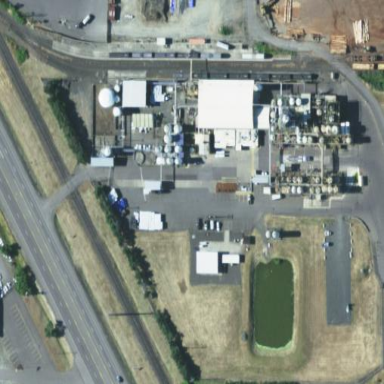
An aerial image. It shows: Industrial area mainly used for chemical purposes.